Field crop: maize
Growth stage: 2
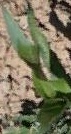
Species: maize